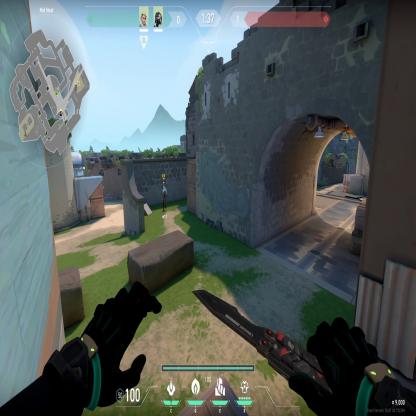
Label: teammate